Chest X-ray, AP view. Patient: 60 years old, sex M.
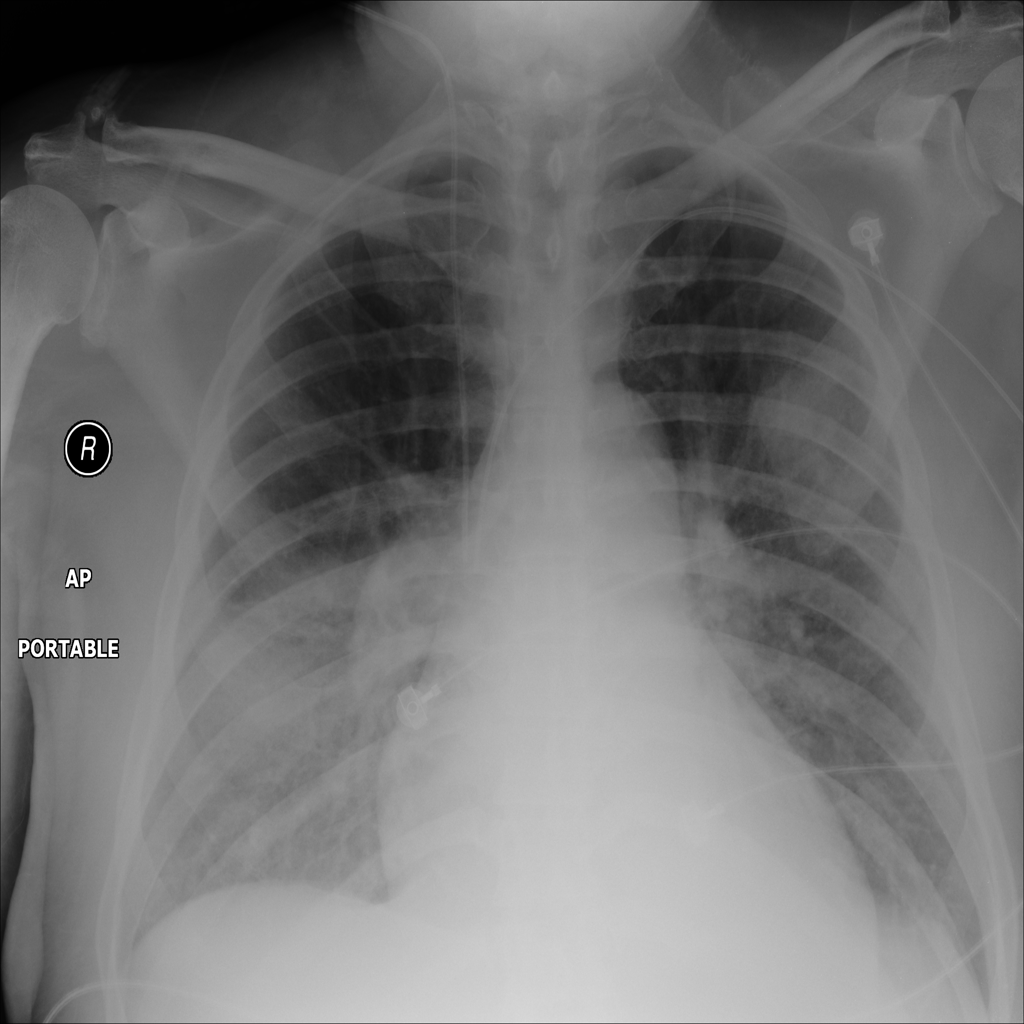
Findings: Infiltration